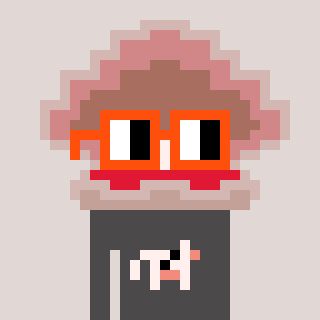
a pixel art character with square orange glasses, a oyster-shaped head and a grayscale-colored body on a warm background